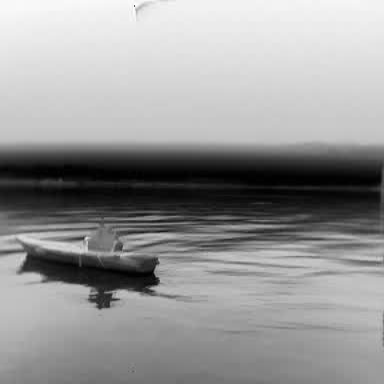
There is a warship in the infrared image.